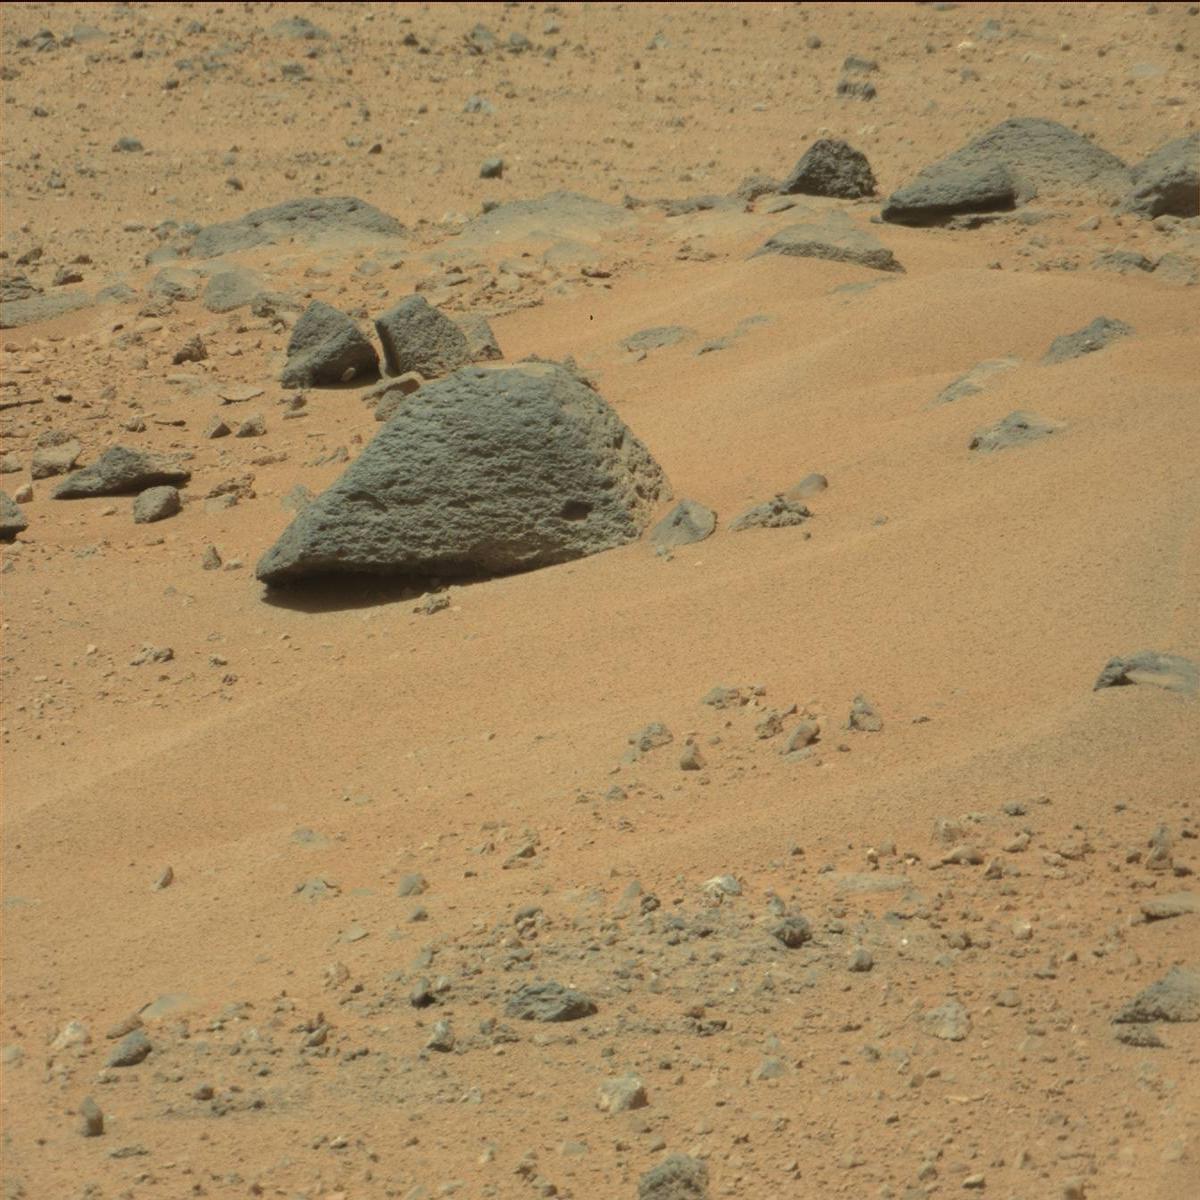
Terrain classes present: Bedrock, Rock, Sand / Soil